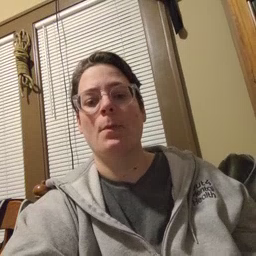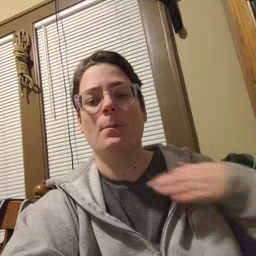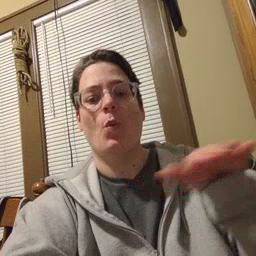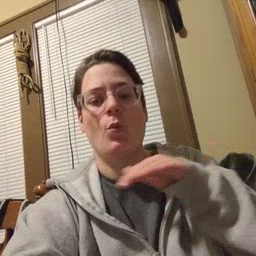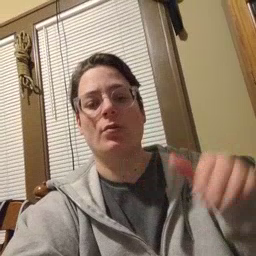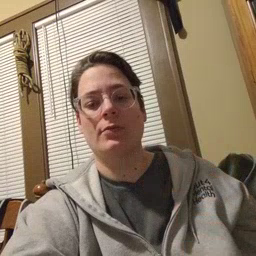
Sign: pool